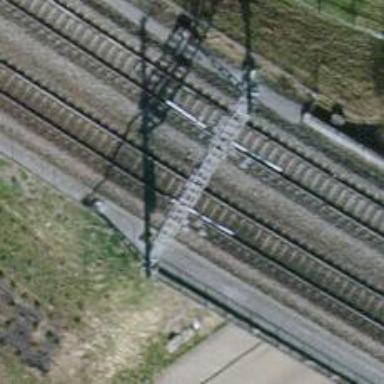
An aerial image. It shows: Bridge with single railway track electrified by contact line.